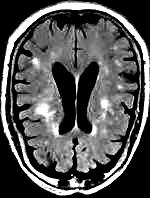
Label: notumor